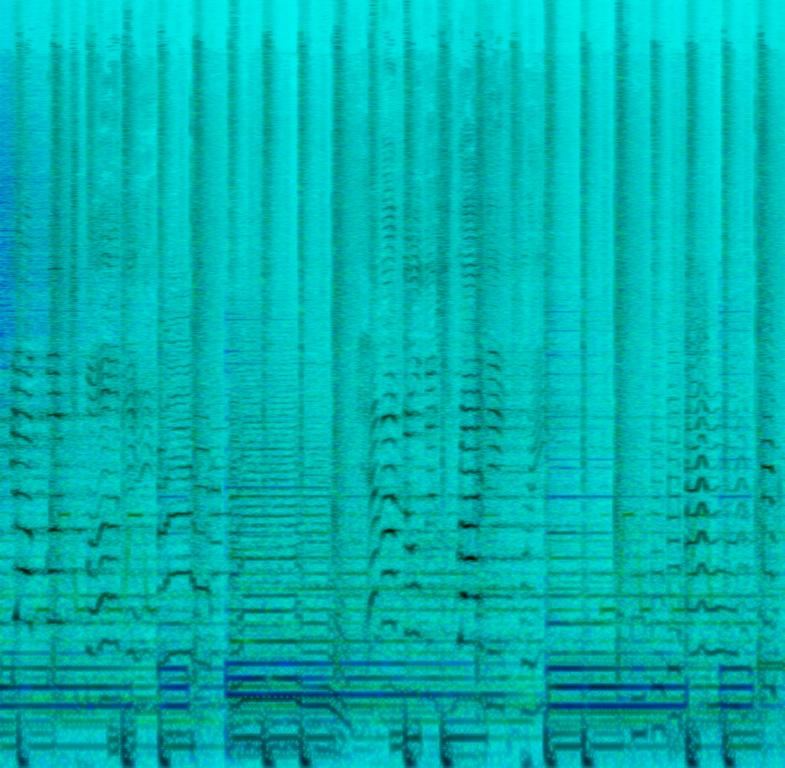
The song has a laid-back, unfussy feel to it. There are various instruments layered to form a smooth, groovy, yet mellow song. The song would be categorized as pop rock, owing to the electric guitar lick and prominent electric guitar chord plucking. There's also an organ and an electric piano. The singer sounds soulful but relaxed.